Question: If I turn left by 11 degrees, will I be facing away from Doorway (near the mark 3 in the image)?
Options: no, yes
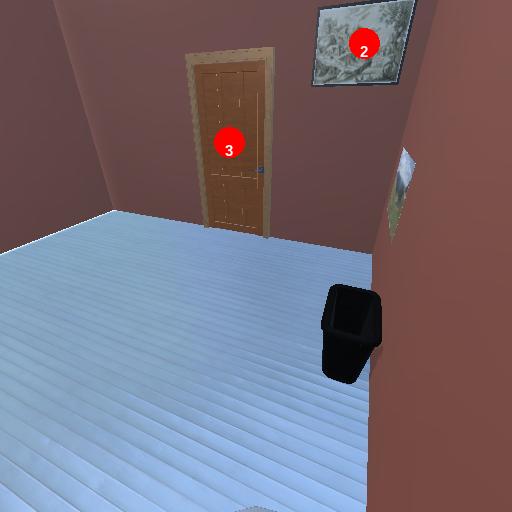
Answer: no